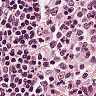
Metastatic tissue present: no